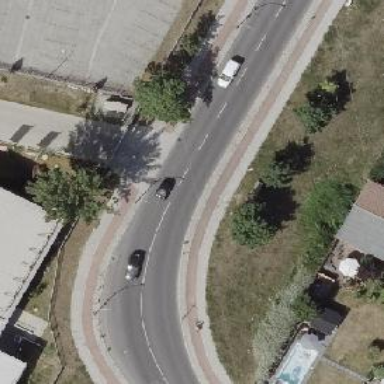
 featuring sidewalks on both sides and cycle track alongside."